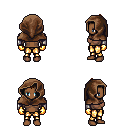
a pixel art fantasy rpg character, female body template, human, dark skin, steel arm armor, gold greaves, brown short mohawk hairstyle, cloth hood, gold gloves, four views (front, back, left, right), 2x2 character sprite sheet, small pixel art, hard edges, no anti-aliasing